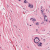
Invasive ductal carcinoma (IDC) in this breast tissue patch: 0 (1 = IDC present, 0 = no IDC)